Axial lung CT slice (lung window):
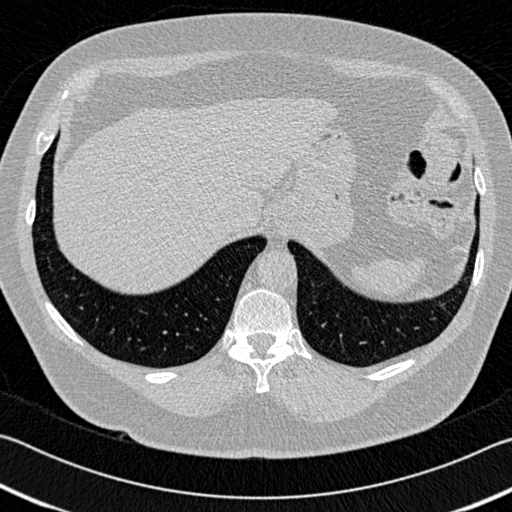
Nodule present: no